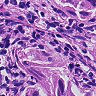
Metastatic tissue present: yes